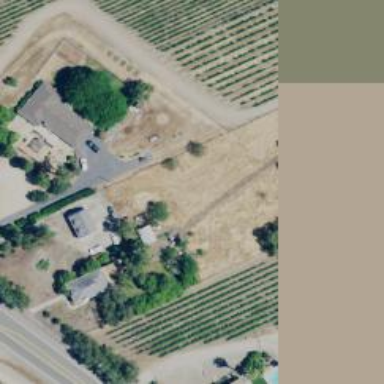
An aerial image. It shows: Vineyard where grapes are grown.